Field crop: tomato
Growth stage: 2
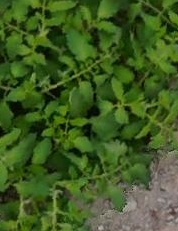
Species: tomato